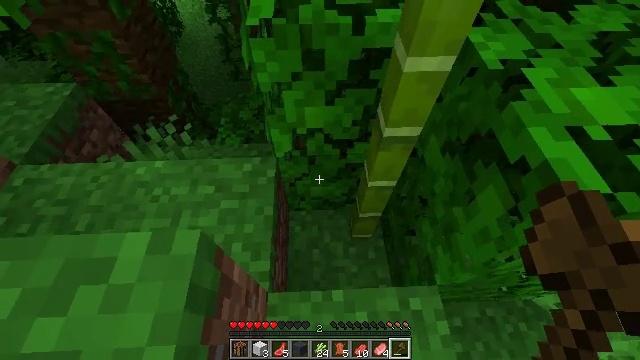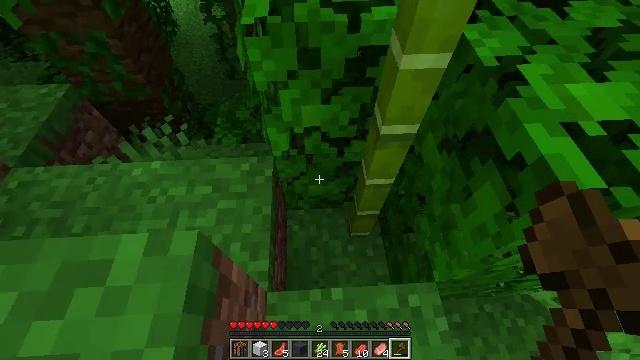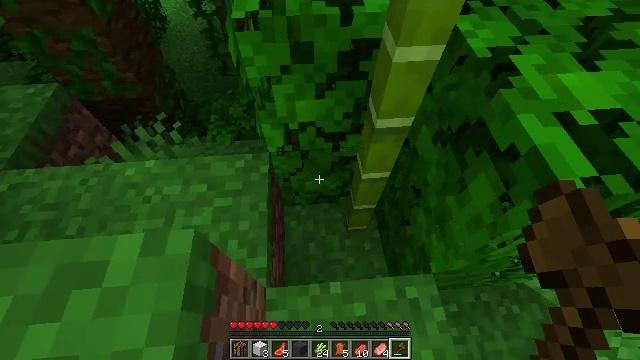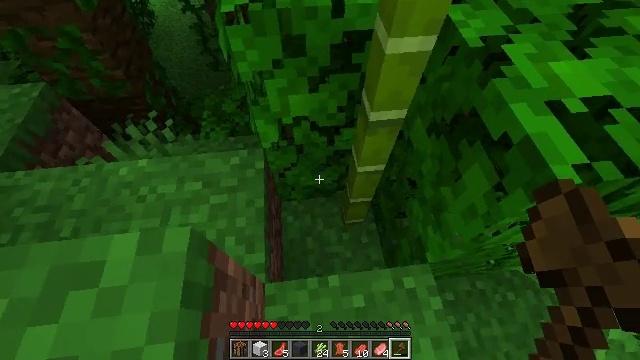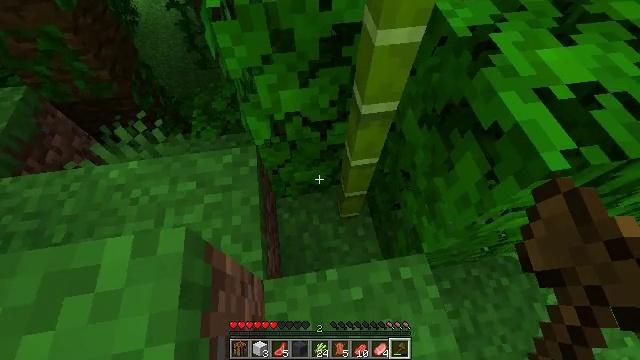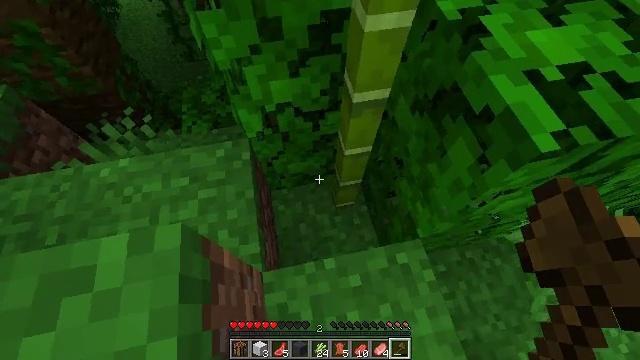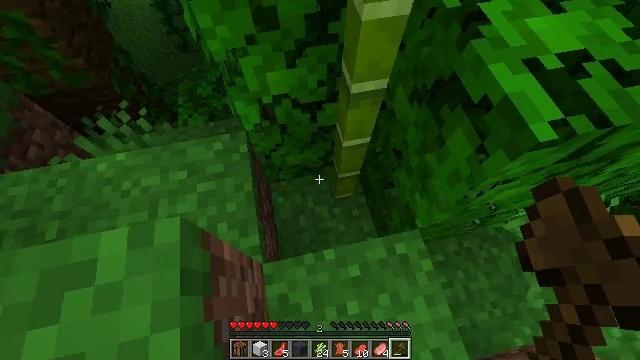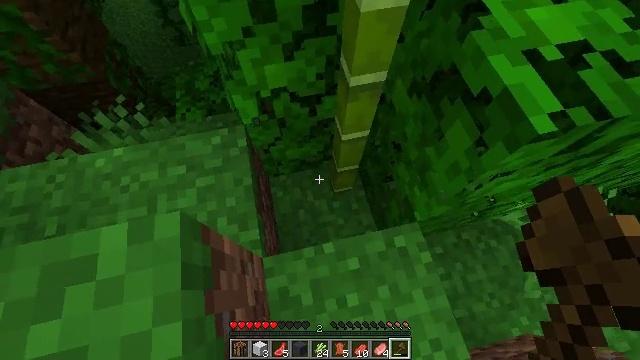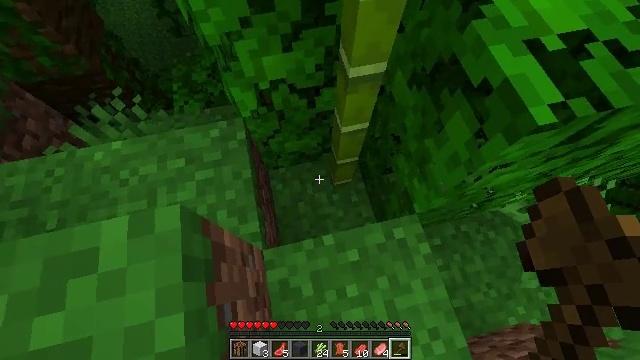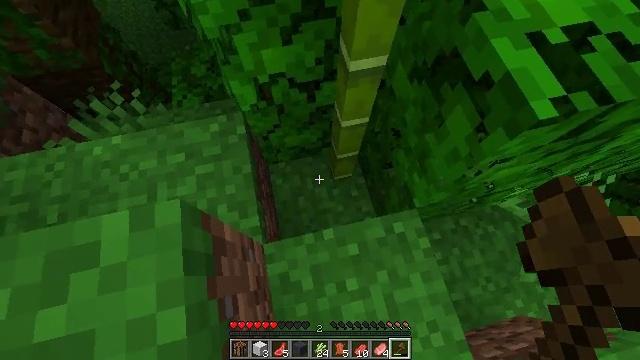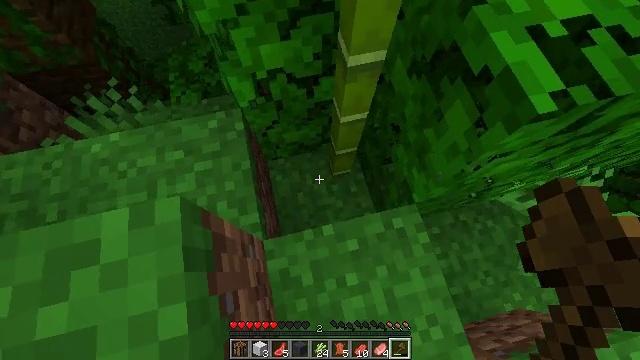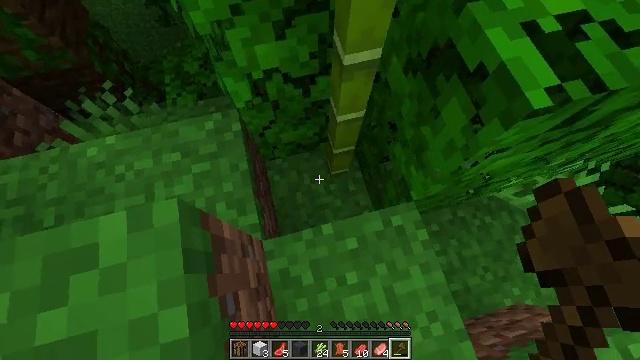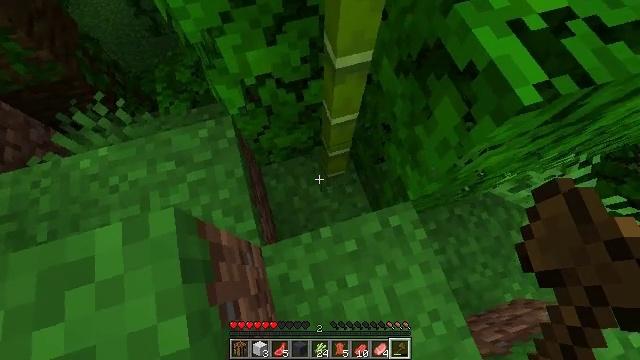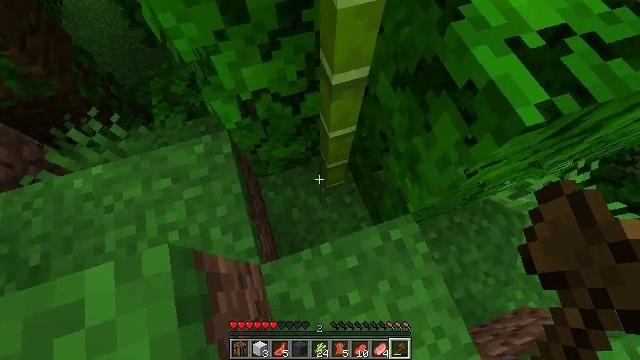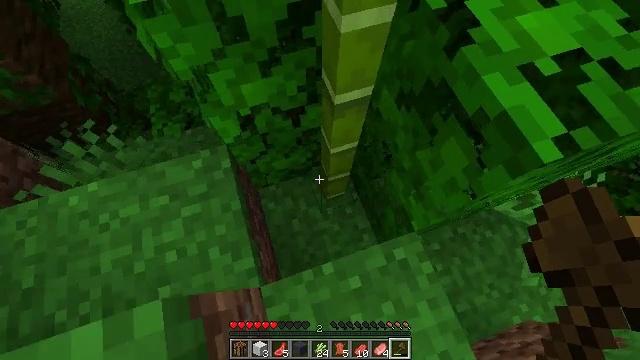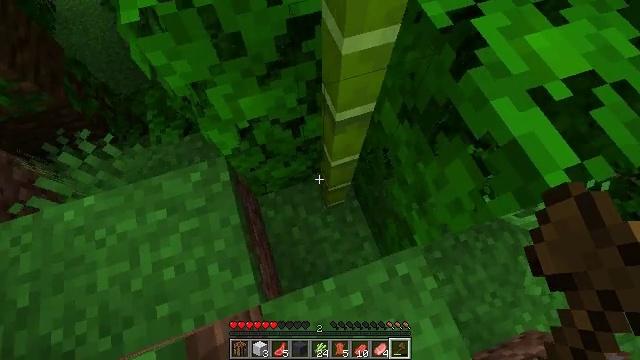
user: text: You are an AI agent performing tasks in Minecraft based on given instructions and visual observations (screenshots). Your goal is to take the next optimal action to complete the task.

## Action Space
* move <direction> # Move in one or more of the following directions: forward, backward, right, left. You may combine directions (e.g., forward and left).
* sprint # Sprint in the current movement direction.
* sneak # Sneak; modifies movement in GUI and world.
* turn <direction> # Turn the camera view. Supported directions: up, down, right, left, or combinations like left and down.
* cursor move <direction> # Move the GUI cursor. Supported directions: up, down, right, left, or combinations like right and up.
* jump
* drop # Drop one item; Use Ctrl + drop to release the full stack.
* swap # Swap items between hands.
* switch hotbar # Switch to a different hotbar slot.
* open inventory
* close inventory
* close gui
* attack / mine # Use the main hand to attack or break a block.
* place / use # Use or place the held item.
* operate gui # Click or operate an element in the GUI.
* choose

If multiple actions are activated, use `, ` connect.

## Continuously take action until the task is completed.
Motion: motion action
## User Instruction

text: Collect some bamboo.
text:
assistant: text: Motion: no_op
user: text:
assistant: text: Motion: turn right and down
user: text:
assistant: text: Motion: turn right and down
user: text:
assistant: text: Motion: turn right and down
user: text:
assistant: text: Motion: turn right and down
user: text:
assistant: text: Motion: turn down
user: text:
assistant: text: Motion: turn down
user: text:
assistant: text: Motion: turn down
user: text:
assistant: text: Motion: turn down
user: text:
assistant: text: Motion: no_op
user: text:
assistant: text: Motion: turn right
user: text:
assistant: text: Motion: turn right
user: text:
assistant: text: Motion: move forward, turn right and up
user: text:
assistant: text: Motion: move forward
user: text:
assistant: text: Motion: move forward
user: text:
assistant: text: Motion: turn down
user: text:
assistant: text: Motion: turn right and down, attack / mine
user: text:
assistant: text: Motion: turn right and down, attack / mine
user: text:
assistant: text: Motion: turn right, attack / mine
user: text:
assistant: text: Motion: turn right, attack / mine
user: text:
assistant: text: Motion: turn right, attack / mine
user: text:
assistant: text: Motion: attack / mine
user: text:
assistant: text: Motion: attack / mine
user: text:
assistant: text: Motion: attack / mine
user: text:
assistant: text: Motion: attack / mine
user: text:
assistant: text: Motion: attack / mine
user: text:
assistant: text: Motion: attack / mine
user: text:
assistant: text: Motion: attack / mine
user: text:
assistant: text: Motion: attack / mine
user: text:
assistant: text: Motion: attack / mine